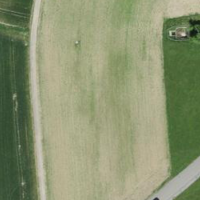
EUNIS habitat code: 52
Species observed at this site:
Symphoricarpos albus